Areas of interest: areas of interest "Commercial service"
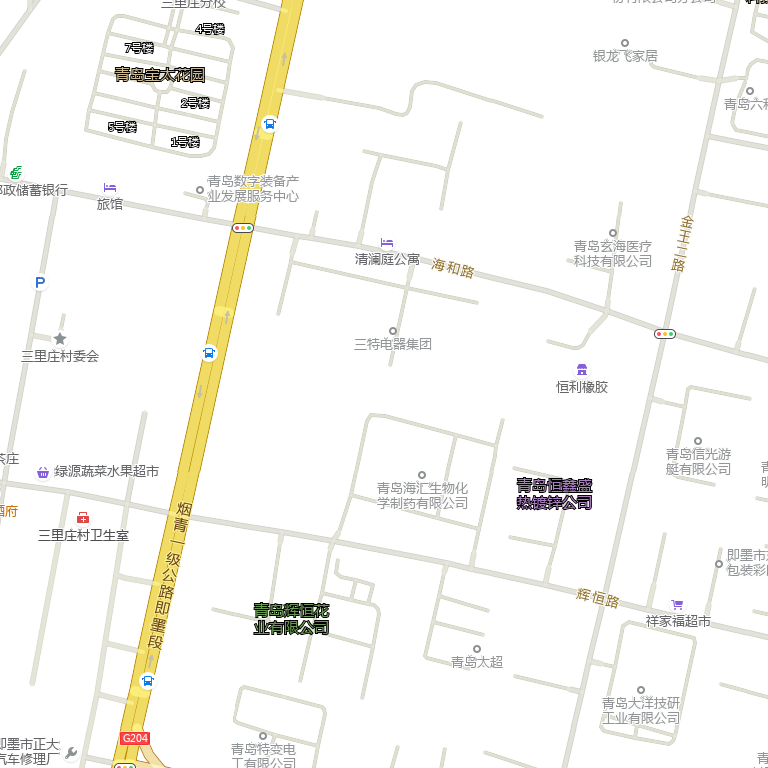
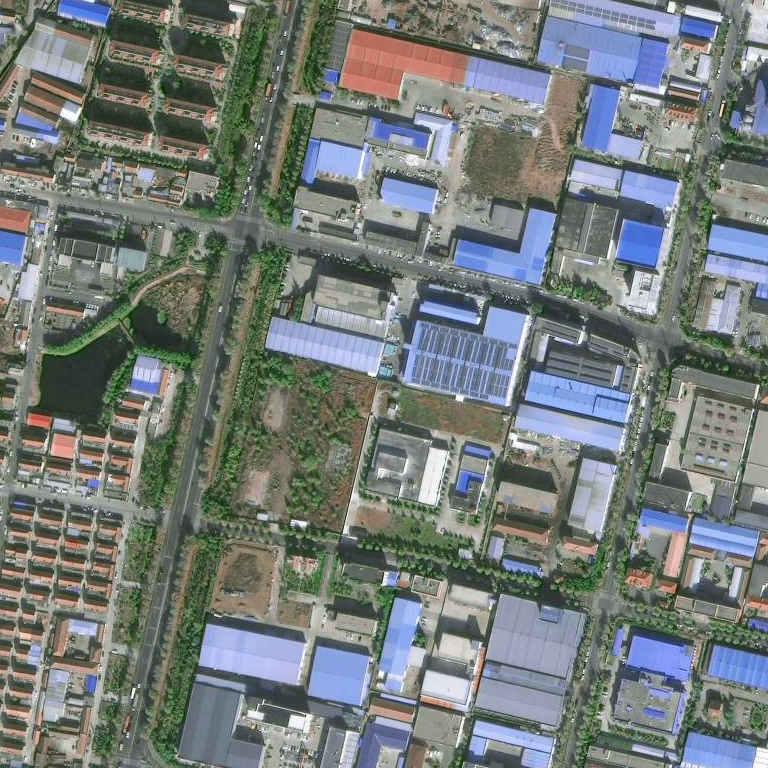